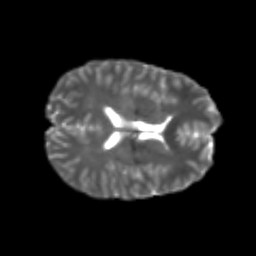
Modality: T2w
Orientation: axial
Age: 20
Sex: male
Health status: healthy
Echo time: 0.074 s